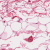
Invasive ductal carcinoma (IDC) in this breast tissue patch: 0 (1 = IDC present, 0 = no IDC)